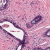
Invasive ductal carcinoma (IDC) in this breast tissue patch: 0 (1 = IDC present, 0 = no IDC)